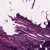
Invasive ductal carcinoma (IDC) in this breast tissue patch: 0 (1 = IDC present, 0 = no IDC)